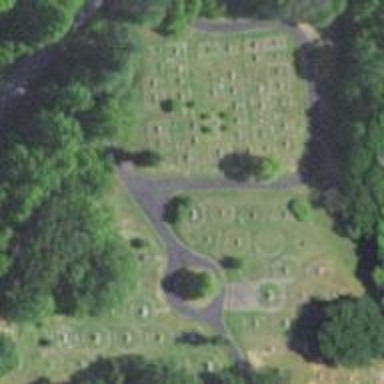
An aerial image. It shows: Cemetery.